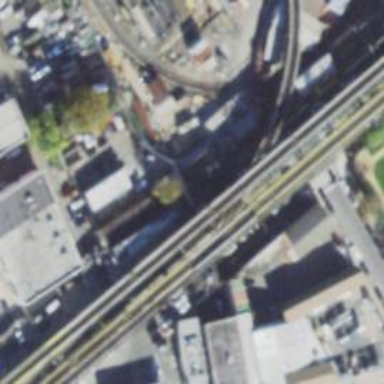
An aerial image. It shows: Bridge over electrified rail tracks leading to yard.